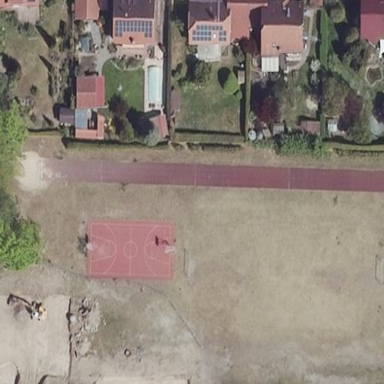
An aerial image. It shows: Sports center on leisure land.